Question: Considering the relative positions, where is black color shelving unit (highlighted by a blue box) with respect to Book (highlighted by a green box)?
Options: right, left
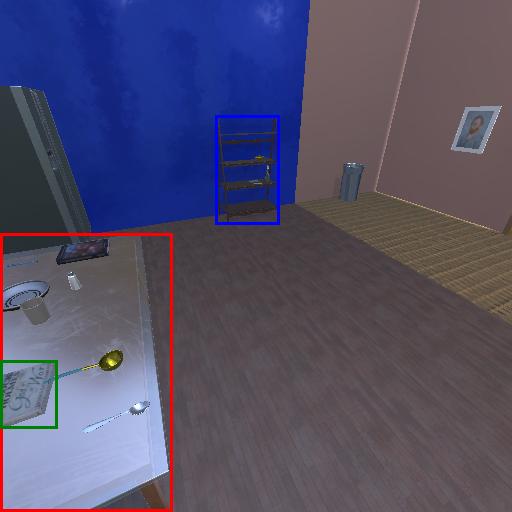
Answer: right